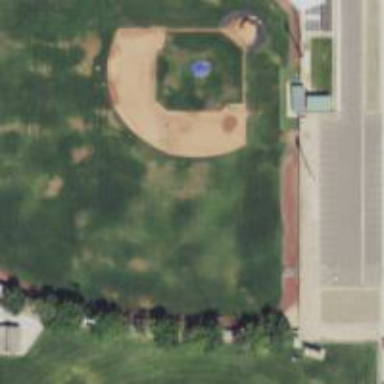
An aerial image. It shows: Baseball pitch for leisure land.